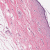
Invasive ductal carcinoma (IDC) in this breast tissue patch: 0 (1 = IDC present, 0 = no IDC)